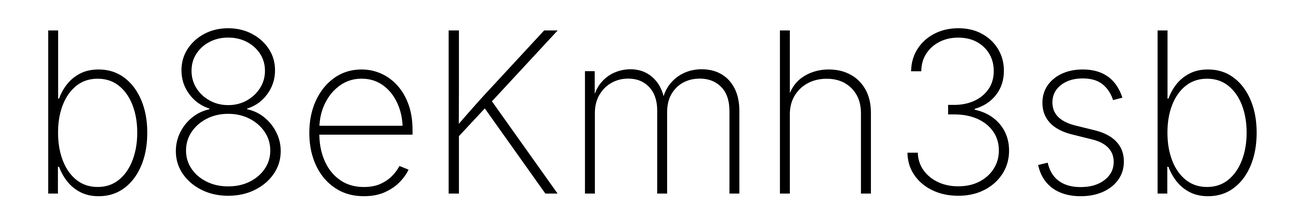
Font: Inter_ExtraLight